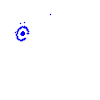
Particle: electron